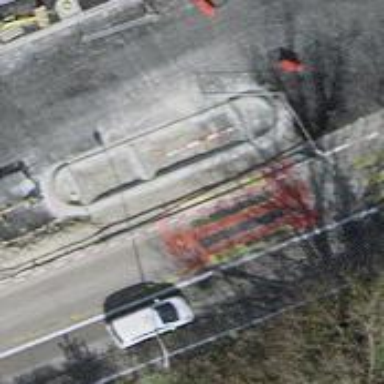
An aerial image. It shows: Asphalt footway with cycling lane crossing.